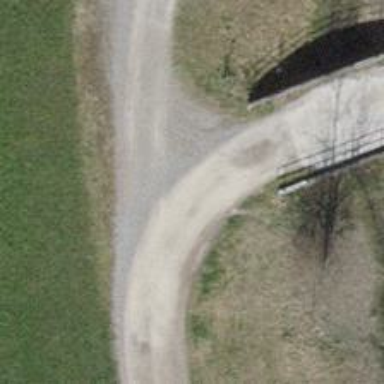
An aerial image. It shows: Residential road with compacted surface.